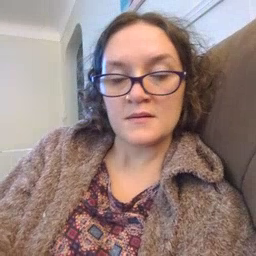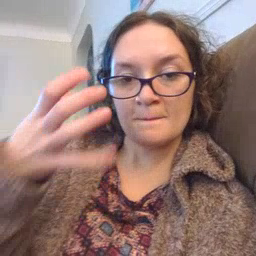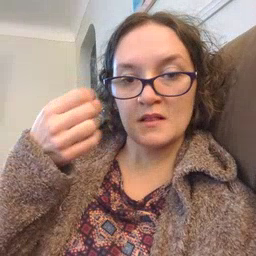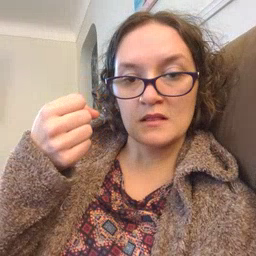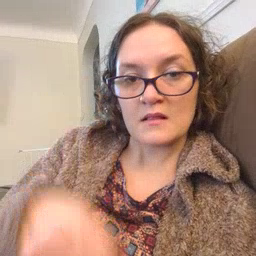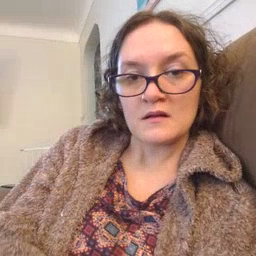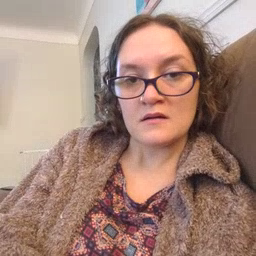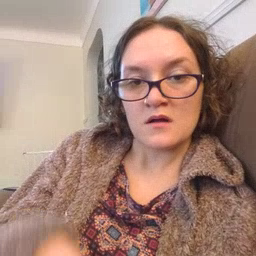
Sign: milk